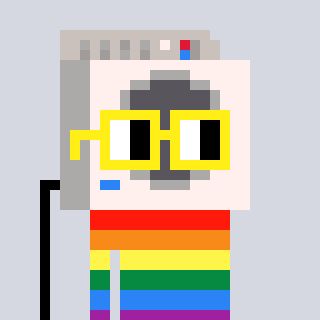
a pixel art character with square yellow glasses, a washing machine-shaped head and a bluegrey-colored body on a cool background